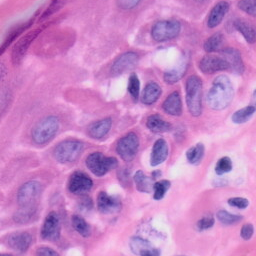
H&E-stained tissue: Skin